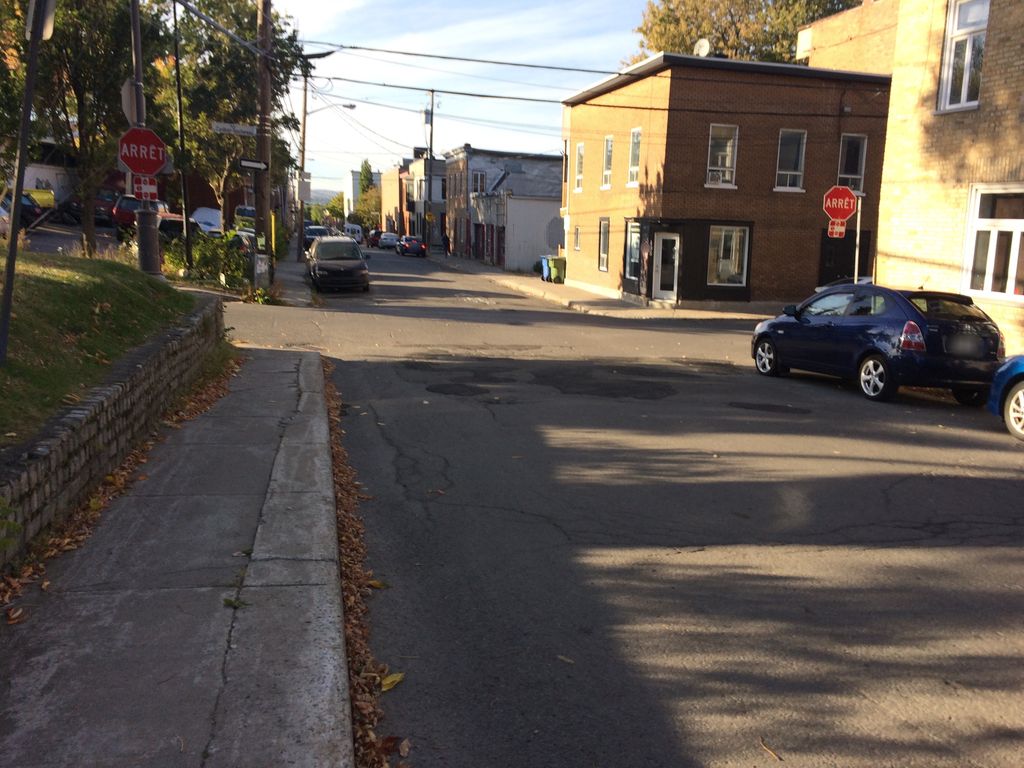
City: quebec_city